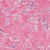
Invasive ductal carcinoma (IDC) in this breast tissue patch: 1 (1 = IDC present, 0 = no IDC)